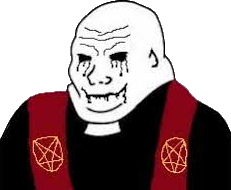
Label: 5_Blobjak